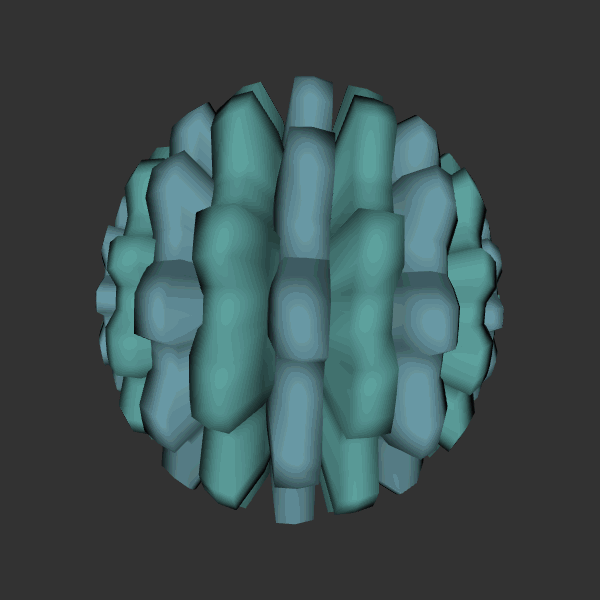
Background: dark